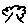
Label: tree